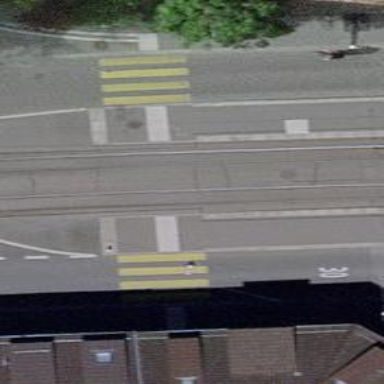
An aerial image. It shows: Kerb barrier.